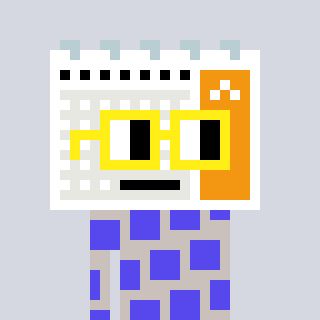
a pixel art character with square yellow glasses, a calendar-shaped head and a foggrey-colored body on a cool background